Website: home-depot
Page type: order-tracking
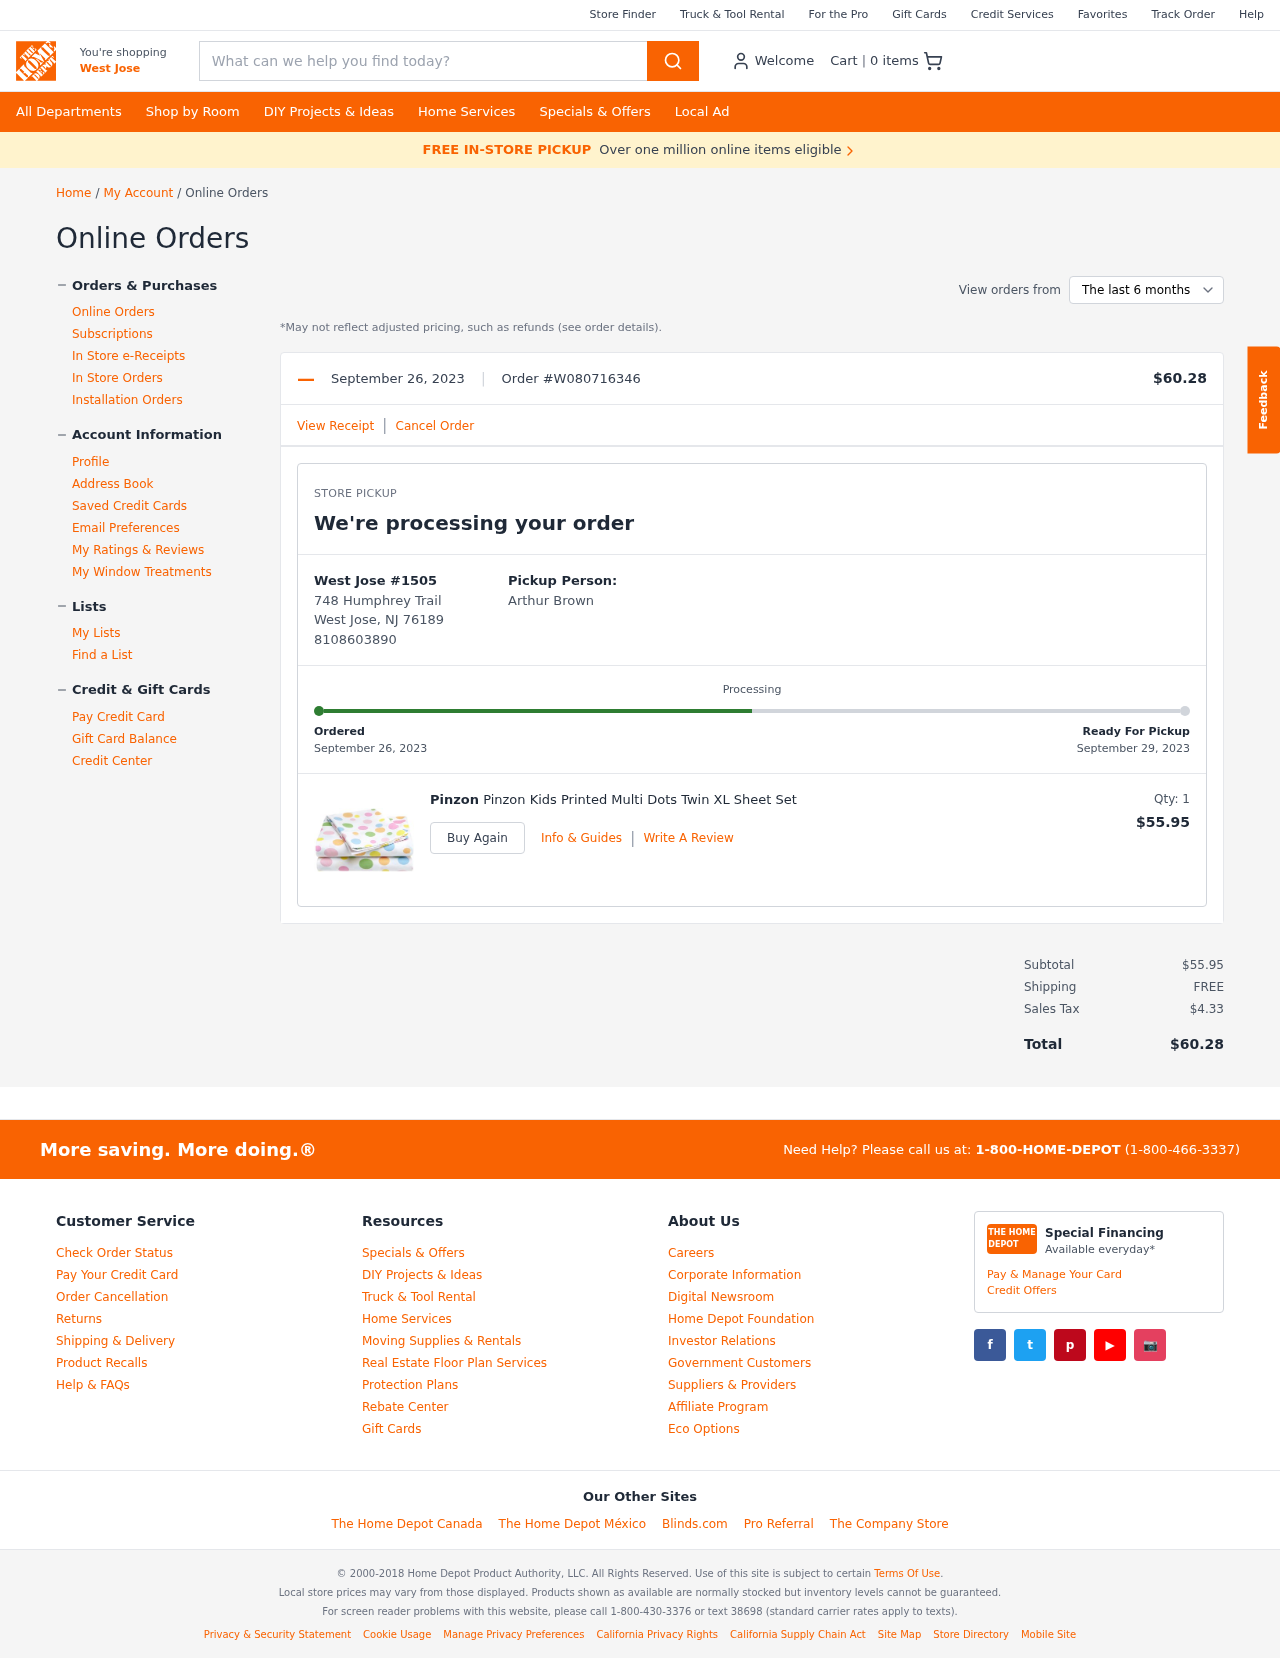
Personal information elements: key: PII_CITY
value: West Jose
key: PII_FULLNAME
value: Arthur Brown
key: PII_LOCATION1_CITY
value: West Jose
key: PII_LOCATION1_STREET
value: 748 Humphrey Trail
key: PII_LOCATION1_CITY_STATE_ZIP
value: West Jose, NJ 76189
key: PII_PHONE
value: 8108603890
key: PII_PHONE_LINE
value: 3890
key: PII_PHONE_SUFFIX
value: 3890
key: PII_PHONE2
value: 8108603890
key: PII_PHONE3
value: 8108603890
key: PII_PHONE_NUMERIC
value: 8108603890
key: PII_PHONE_LINE_NUMERIC
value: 3890
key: PII_PHONE_SUFFIX_NUMERIC
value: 3890
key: PII_PHONE2_NUMERIC
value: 8108603890
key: PII_PHONE3_NUMERIC
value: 8108603890
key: PII_PHONE_DIGITS
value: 8108603890
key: PII_PHONE_LAST4
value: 3890
Product elements: key: PRODUCT1_BRAND
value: Pinzon
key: PRODUCT1_NAME
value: Pinzon Kids Printed Multi Dots Twin XL Sheet Set
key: PRODUCT1_PRICE
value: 55.95
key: PRODUCT1_QUANTITY
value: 1
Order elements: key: ORDER_NUM_ITEMS
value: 0
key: ORDER_DATE
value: September 26, 2023
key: ORDER_ID
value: W080716346
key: ORDER_TOTAL
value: $60.28
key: ORDER_DATE2
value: September 26, 2023
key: ORDER_DELIVERY_DATE
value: September 29, 2023
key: ORDER_SUBTOTAL
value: $55.95
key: ORDER_SHIPPING_COST
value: FREE
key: ORDER_TAX
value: $4.33
Search elements: key: HEADER_SEARCH
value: What can we help you find today?